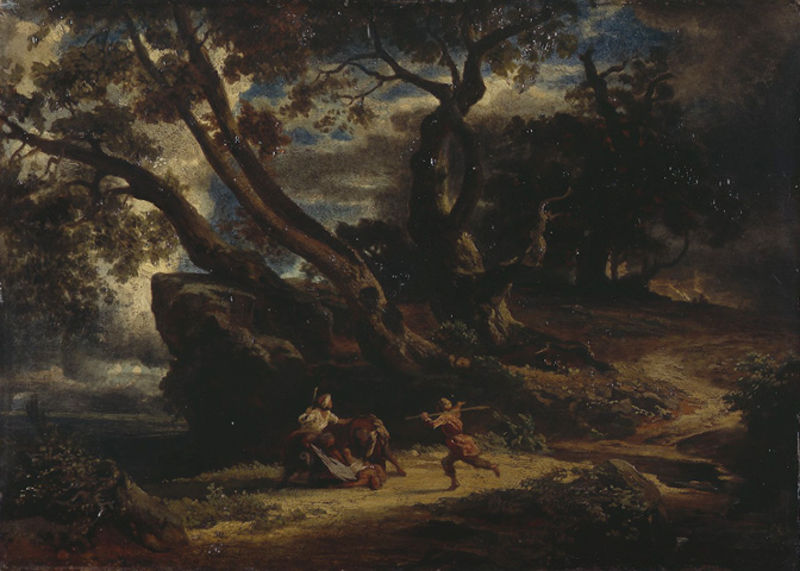
Titel: Der Überfall
Künstler: Johann Wilhelm Schirmer
Standort: Karlsruhe
Institution: Staatliche Kunsthalle Karlsruhe
Schlagwörter: angriff, baum, berg, blau, blätter, dunkel, felsen, gemälde, gewitter, gruppe, himmel, kampf, kämpfer, laub, mann, meer, schatten, wasser, weiß, wolken, baumstämme, bäume, fluss, gelb, grün, landschaft, menschen, sand, see, ufer, äste, abend, bewegung, braun, frau, grau, hell, hintergrund, holz, hut, licht, männer, nacht, orange, schwarz, straße, szene, blick, gras, rot, tier, tiere, tuch, weg, wiese, wolke, leute, malerei, alt, jacke, mütze, schnurrbart, barock, historie, kleidung, leiche, mensch, mord, stehen, stein, steine, tod, tot, toter, bild, holland, öl, ast, bach, baumstamm, feld, horizont, hügel, natur, stamm, strauch, wind, zweige, busch, büsche, gebüsch, pfad, sonne, sträucher, boden, mantel, realismus, kind, blatt, pflanzen, wald, wasserfall, pferd, reiter, stock, helldunkel, kopfbedeckung, ruhe, liegen, düster, stab, abhang, laufen, berge, fels, klippen, tag, kuh, landschaftsmalerei, rind, herbst, pause, figuren, französisch, friedrich, romantik, angst, brand, krieg, schlacht, sturm, stämme, unruhe, unwetter, wetter, wild, lanze, stimmung, junge, liegend, zeigen, grass, mondlicht, klippe, flucht, mond, kreuz, orient, orientalisch, blitze, einöde, zweig, lichtung, felsig, mondschein, nachts, raub, schwert, streit, waffen, überfall, verletzt, waffe, hektik, lauf, panik, rennen, bedrohlich, jagd, schein, bedrohung, jäger, lanschaft, blitz, hilfe, waldboden, wanderer, dramatisch, mythologisch, mythos, ermordung, krieger, sturz, historismus, poussin, lanzen, eiche, gmälde, knorrig, himel, jagt, watteau, opfer, speer, töten, heroische landschaft, eichen, räuber, reisender, aufregung, hinterhalt, waldweg, stier, turban, hirten, drama, unheimlich, gefallen, jagen, felsten, jagdt, laufend, jacht, stin, asket, warnung, prügel, aufgeregt, bäumes, lorrain, eile, dunkeö, renne, stauch, unheil, claude lorrain, landsknecht, paulus, hieronymos, abhanf, gür, entdeckung, nachtstück, kmpf, landschafr, reidende, renen, 1800, kamppf, wo0lken, aghang, landskneckt, baum dunkel, reisenden, rauber, hironymos, cius curo, laub#, nachtst+ck, landschaftsmalereie, düster männer